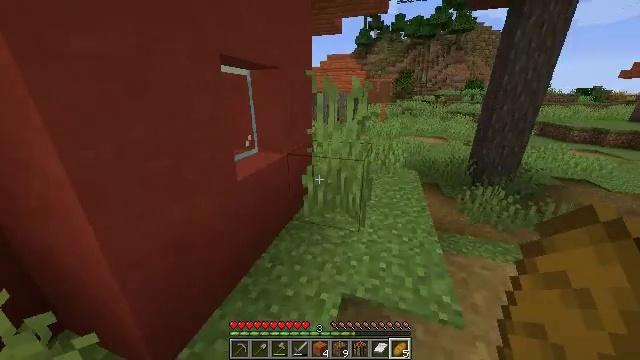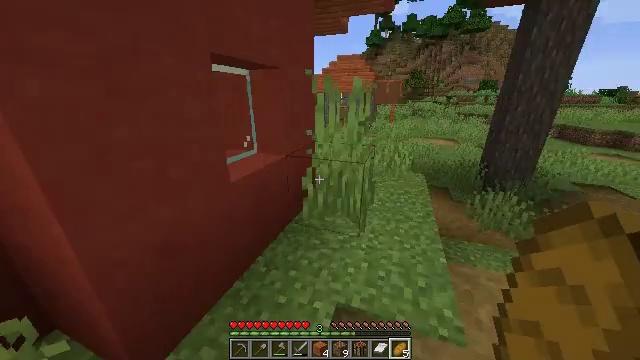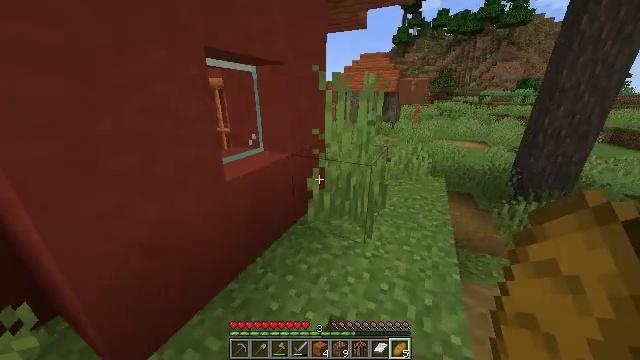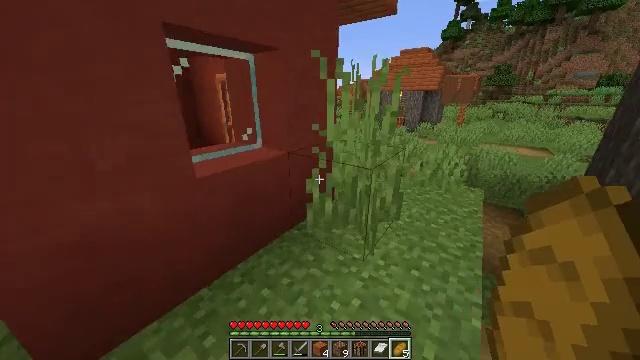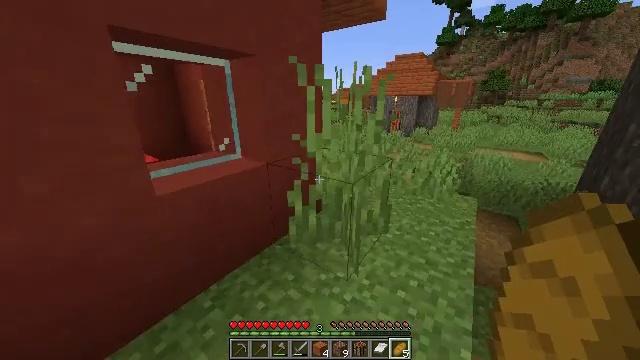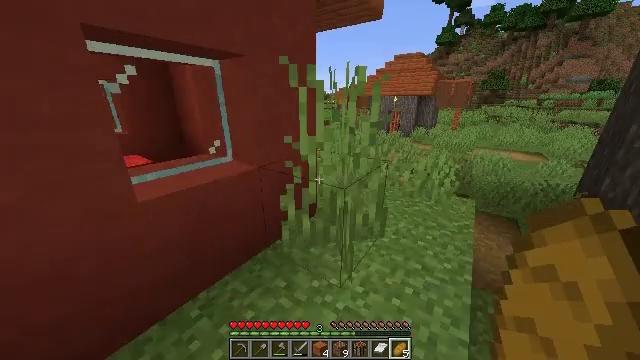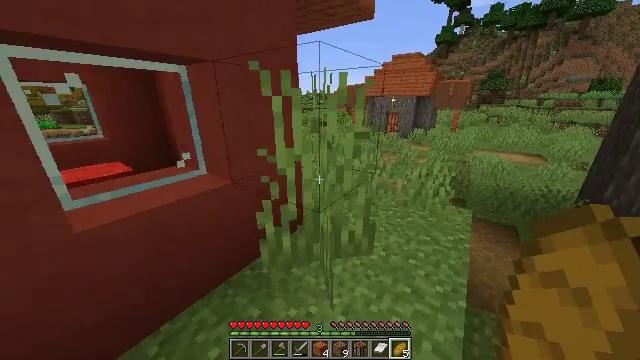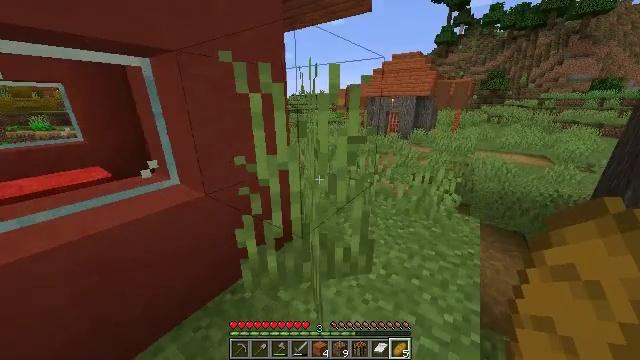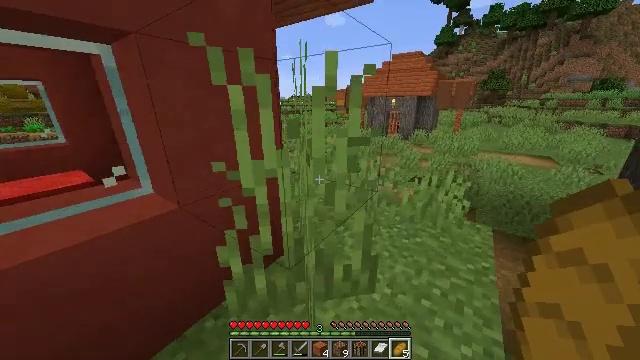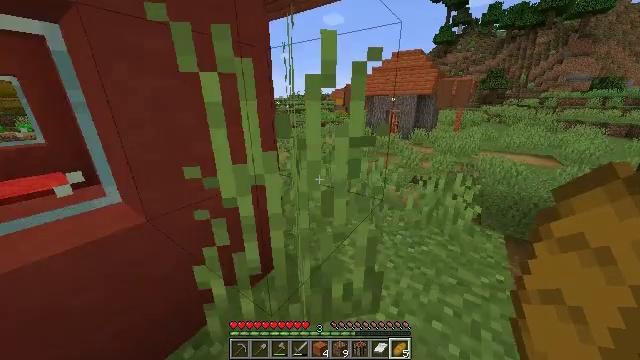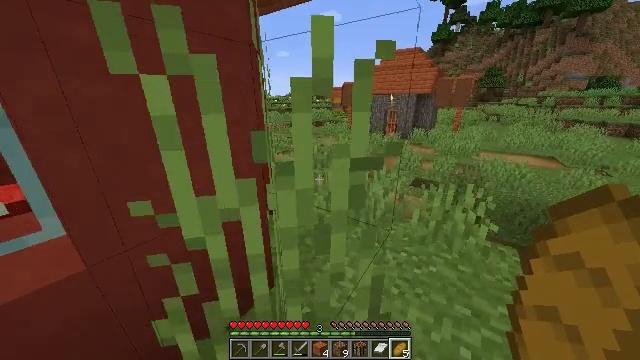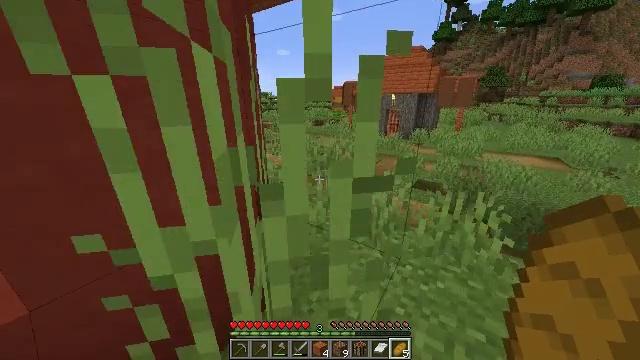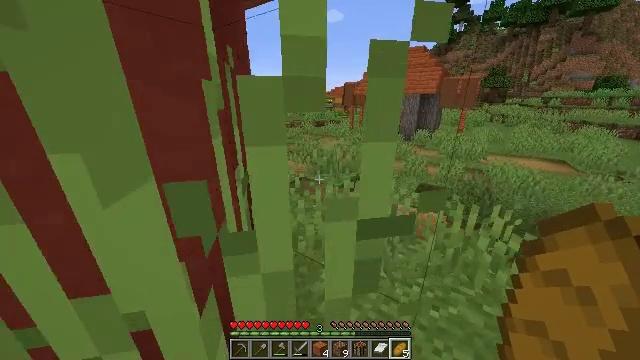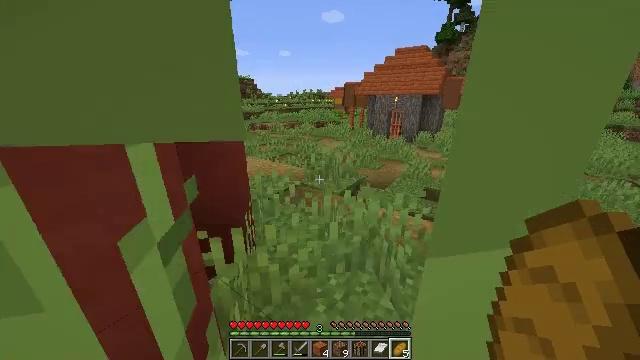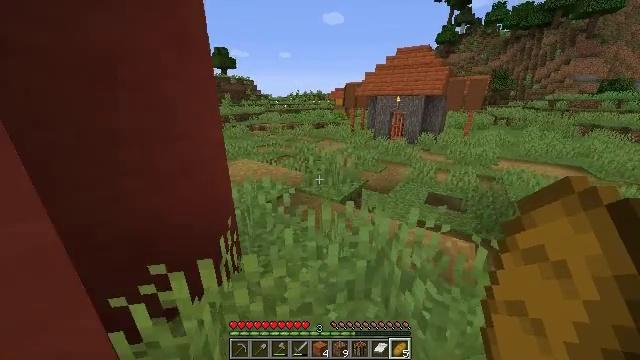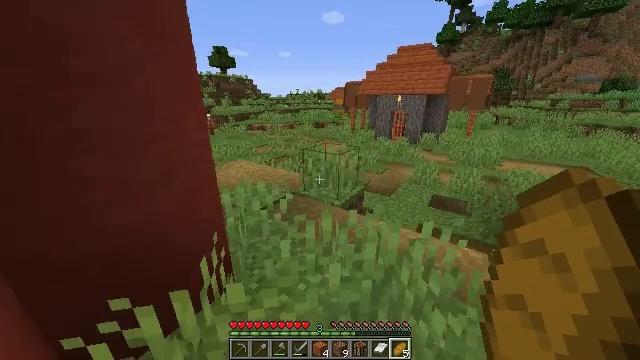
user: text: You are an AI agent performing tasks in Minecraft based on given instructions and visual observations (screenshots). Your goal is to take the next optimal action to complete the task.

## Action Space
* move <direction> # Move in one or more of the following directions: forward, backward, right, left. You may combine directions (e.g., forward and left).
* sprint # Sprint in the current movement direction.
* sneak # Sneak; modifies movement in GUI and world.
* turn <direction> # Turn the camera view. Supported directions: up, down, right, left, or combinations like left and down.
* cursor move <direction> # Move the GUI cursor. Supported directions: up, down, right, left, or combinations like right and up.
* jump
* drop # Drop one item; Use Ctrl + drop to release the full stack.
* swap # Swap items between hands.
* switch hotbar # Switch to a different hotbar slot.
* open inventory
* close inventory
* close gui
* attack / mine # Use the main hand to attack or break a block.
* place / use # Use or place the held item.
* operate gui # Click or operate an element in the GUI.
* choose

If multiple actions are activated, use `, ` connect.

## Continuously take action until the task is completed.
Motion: motion action
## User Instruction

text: Get the cartography table into your inventory.
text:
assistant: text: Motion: move forward and move right, sprint, turn left
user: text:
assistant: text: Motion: move forward and move right, sprint, turn left
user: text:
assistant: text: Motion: move forward and move right, turn left
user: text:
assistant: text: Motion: move forward and move right, turn up
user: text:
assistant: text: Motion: move forward and move right
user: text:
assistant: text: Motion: move forward
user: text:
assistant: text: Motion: move forward
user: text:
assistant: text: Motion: move forward
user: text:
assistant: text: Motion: move forward
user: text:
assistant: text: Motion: move forward
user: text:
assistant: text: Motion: move forward
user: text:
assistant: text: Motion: move forward
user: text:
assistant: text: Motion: move forward
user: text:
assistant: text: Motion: move forward
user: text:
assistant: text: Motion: move forward
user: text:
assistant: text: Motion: move forward
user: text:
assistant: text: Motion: move forward
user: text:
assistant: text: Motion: move forward
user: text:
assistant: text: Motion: move forward
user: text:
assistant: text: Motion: move forward
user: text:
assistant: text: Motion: move forward
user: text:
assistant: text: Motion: move forward
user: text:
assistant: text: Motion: move forward
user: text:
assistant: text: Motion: move forward, turn right
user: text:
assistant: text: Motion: move forward
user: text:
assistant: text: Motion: move forward, turn right
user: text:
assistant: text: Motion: move forward
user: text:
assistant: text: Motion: move forward
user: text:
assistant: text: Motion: move forward
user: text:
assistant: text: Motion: move forward